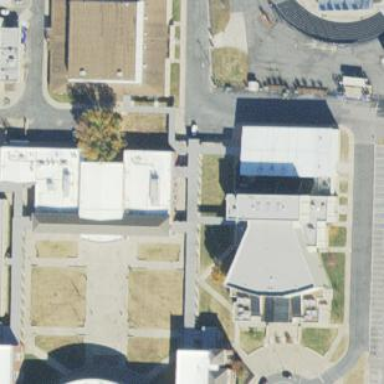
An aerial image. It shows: School building.